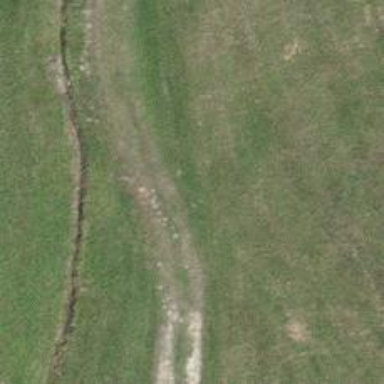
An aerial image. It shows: Track with very rough surface.